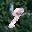
Label: 9